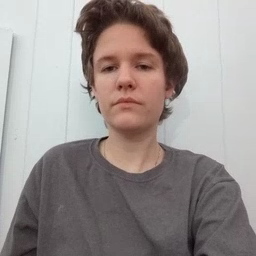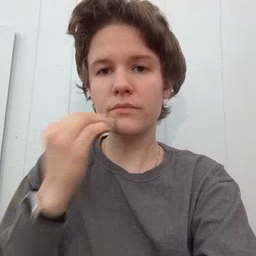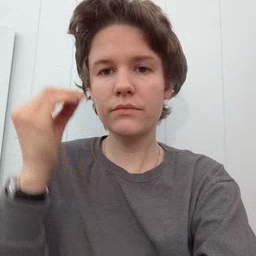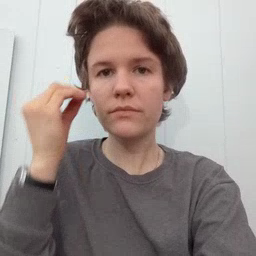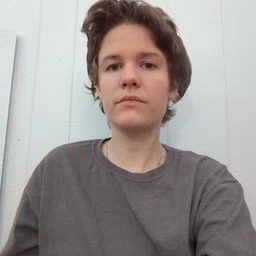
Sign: home